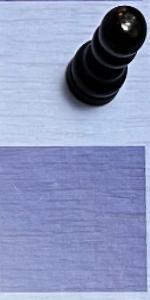
Label: Empty